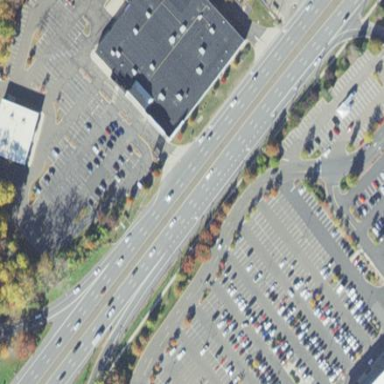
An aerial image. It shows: Paved parking area with asphalt surface.